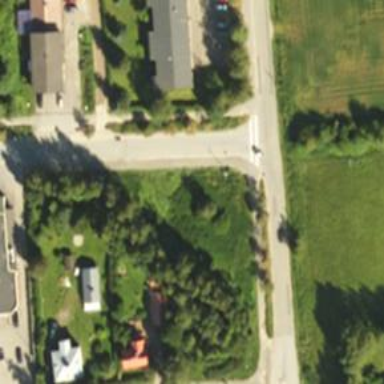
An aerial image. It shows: Road with "give way" sign.